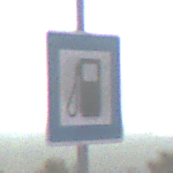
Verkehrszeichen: Tankstelle
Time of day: MorningAfternoon
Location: Outdoor (Nature)
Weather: Clear
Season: NotSpecified
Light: Natural